Interaction volume radius: 10 \u00c5
Interaction volume height: 15 \u00c5
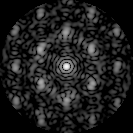
Disorder parameter: 0.582